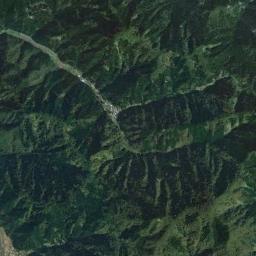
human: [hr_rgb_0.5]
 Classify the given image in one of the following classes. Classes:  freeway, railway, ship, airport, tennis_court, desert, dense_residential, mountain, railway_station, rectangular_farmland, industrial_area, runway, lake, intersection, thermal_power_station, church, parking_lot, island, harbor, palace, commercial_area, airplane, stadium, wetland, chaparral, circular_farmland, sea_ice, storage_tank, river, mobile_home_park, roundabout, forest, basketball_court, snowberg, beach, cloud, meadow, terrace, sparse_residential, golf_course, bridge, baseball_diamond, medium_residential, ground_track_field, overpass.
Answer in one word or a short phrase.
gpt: mountain